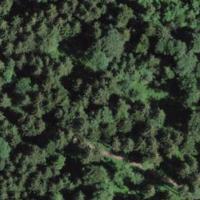
EUNIS habitat code: 43
Species observed at this site:
Urtica dioica